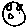
Label: moon